Field crop: maize
Growth stage: 2
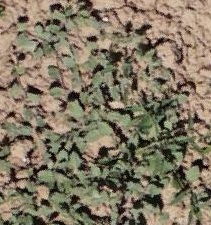
Species: convolvulus